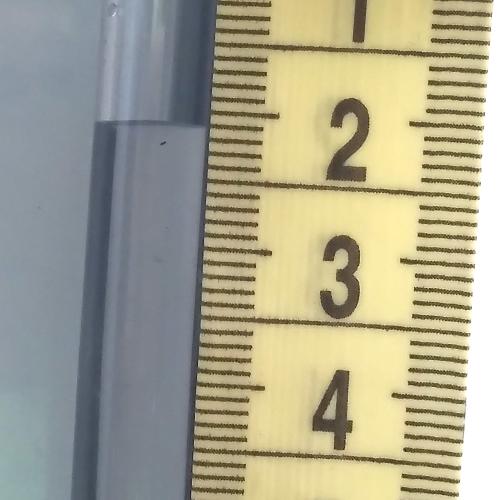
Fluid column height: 2.1 cm